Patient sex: M
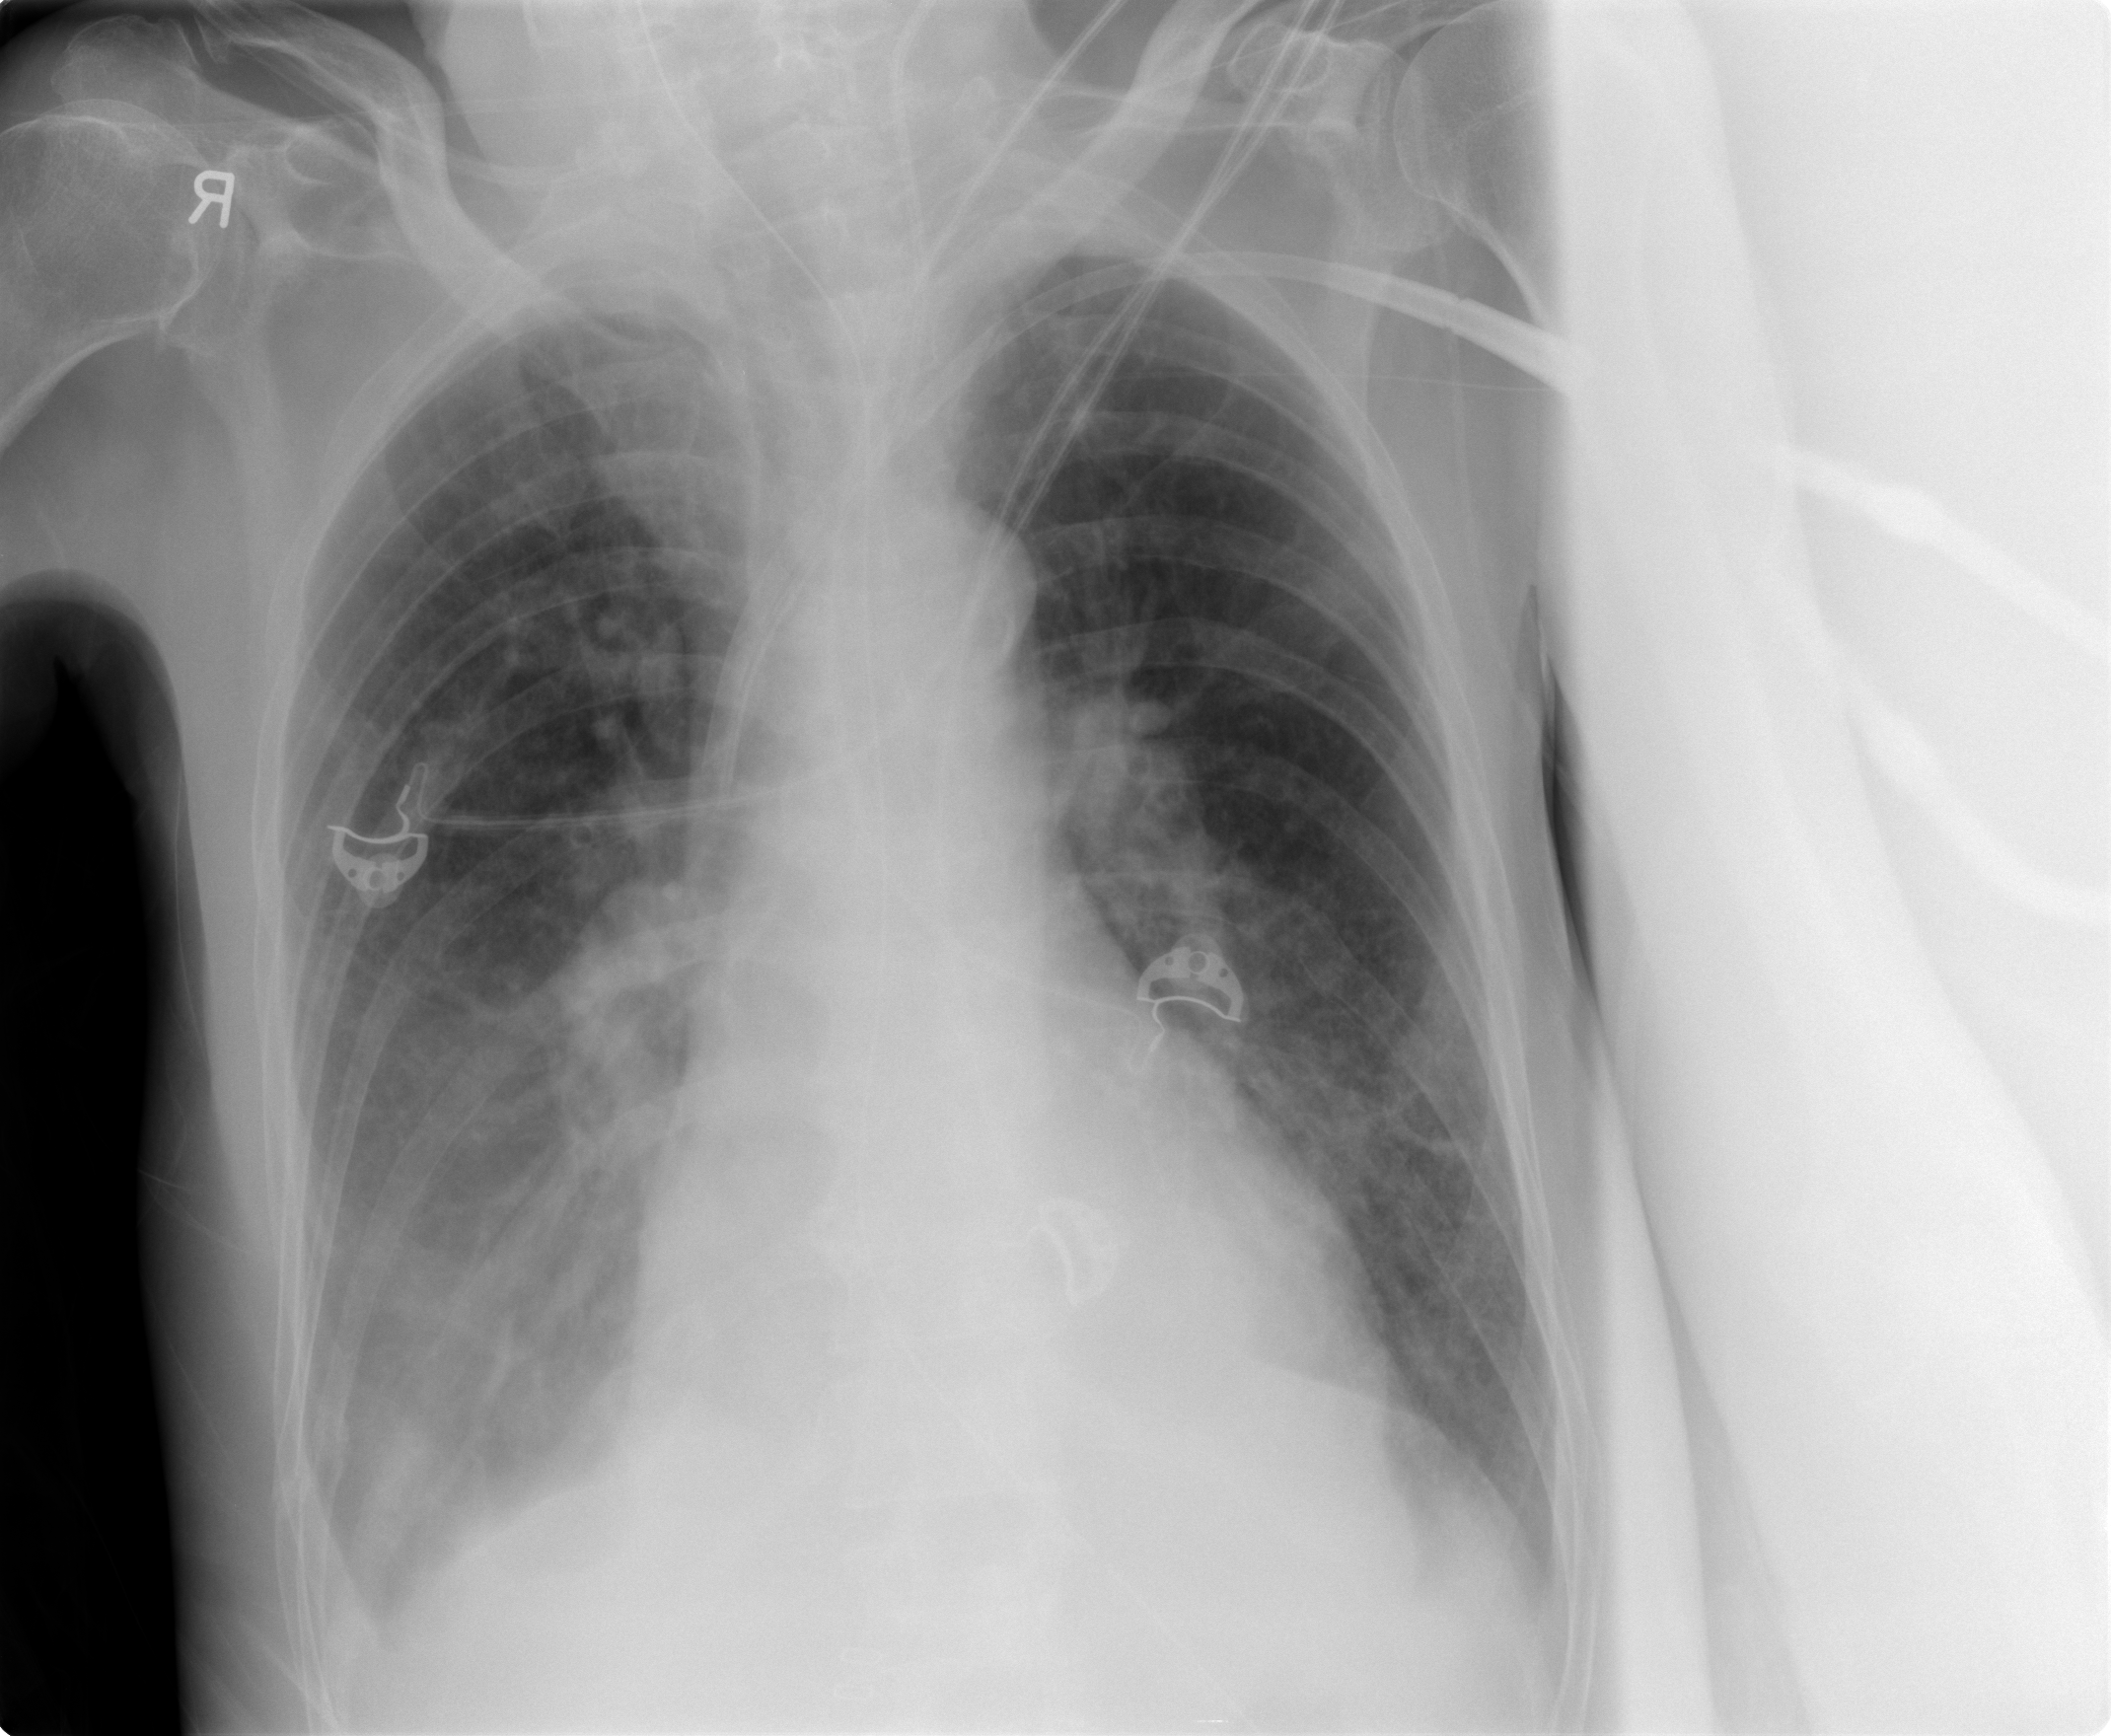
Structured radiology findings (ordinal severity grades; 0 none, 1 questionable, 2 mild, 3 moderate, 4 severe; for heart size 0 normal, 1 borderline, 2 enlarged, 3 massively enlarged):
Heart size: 0
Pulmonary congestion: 0
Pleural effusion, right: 2
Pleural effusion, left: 1
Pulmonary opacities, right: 0
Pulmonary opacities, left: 0
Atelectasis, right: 2
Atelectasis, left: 0